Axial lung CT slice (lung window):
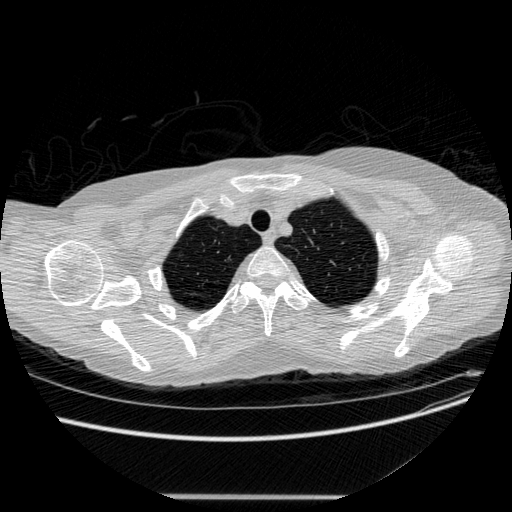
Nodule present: no